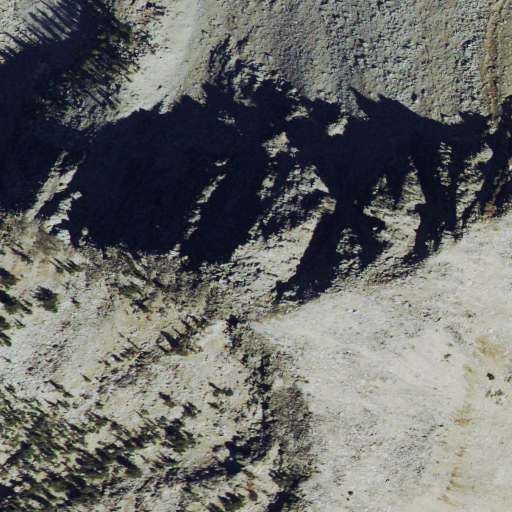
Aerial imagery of mountain in Idaho named Pinchot Mountain containing grassland, barren land, shrub, and evergreen forest